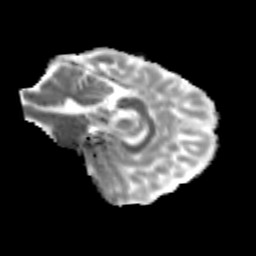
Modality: MD
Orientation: sagittal
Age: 24
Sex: male
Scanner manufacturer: siemens
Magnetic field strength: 3 T
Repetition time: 3.5 s
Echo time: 0.125 s